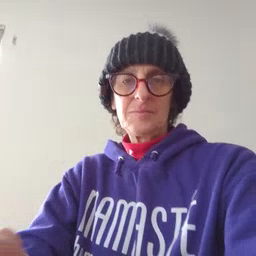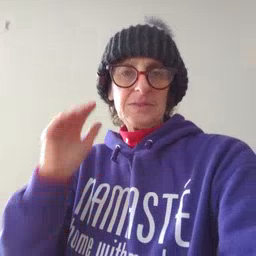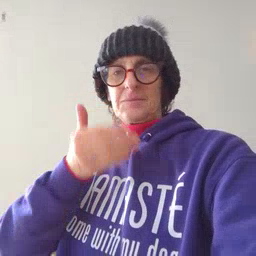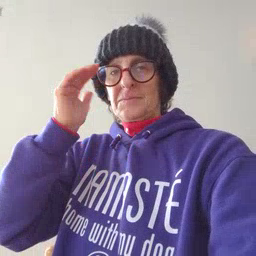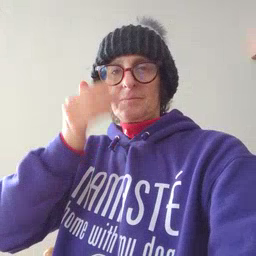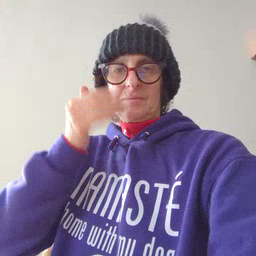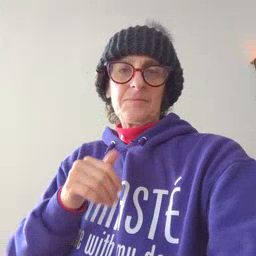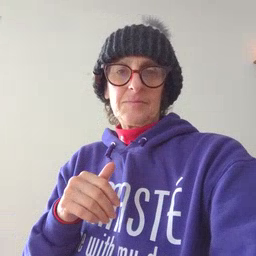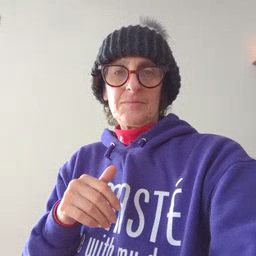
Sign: sleepy